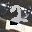
Label: 2